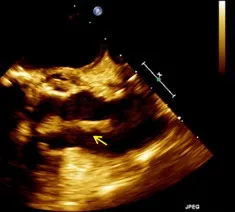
(A) 2D preoperative transesophageal echocardiography (TEE) showing the presence of a mass (arrow) attached to the aortic prosthesis and floating in the aortic root.
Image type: radiology (ultrasound)